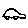
Label: car